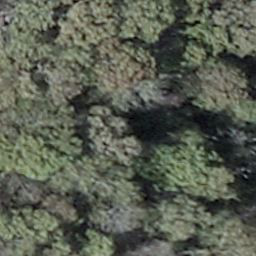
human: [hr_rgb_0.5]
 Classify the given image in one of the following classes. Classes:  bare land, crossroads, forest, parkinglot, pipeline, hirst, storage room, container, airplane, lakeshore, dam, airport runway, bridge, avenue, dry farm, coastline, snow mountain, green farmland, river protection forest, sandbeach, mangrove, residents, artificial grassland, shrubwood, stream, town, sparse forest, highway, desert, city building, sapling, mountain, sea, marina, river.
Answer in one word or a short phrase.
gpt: shrubwood